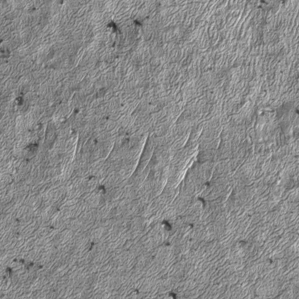
Label: frost